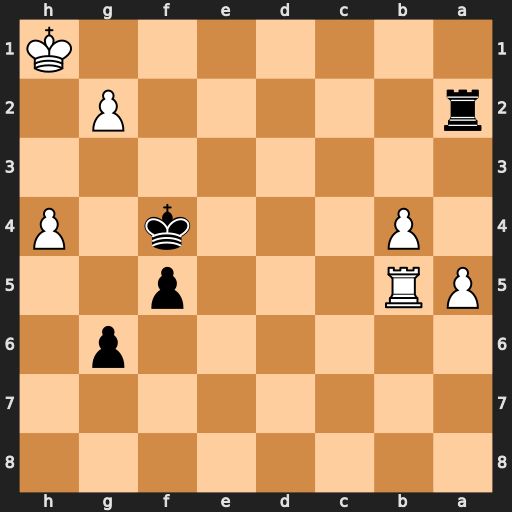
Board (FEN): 8/8/6p1/PR3p2/1P3k1P/8/r5P1/7K
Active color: b
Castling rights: -
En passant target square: -
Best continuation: Kg3 Rd5 Ra1+ Rd1 Rxd1#